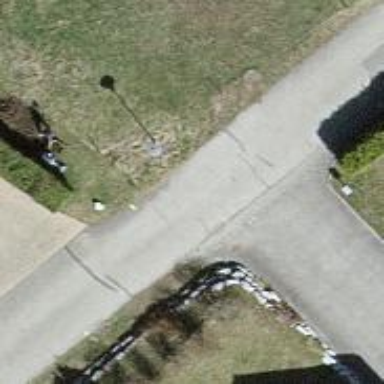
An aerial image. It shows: Alleyway designated as service road.